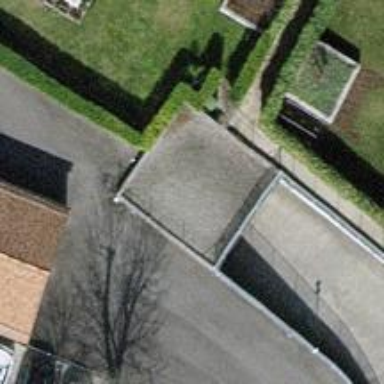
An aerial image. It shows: Driveway tunnel that serves as roadway.